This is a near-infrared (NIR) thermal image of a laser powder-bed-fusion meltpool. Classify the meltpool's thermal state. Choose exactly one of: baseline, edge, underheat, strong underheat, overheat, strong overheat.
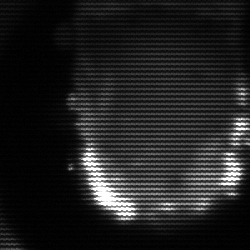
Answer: baseline